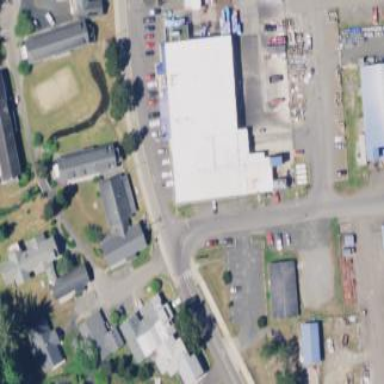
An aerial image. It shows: Industrial building used for food processing.